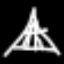
Label: The Eiffel Tower